Field crop: maize
Growth stage: 2
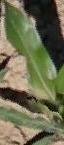
Species: maize